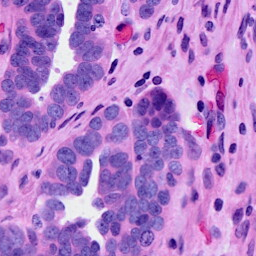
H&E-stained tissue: Ovarian